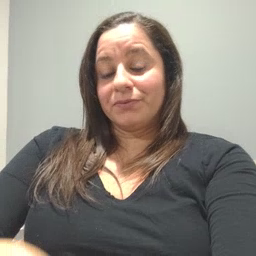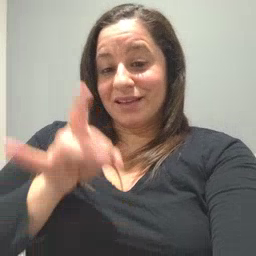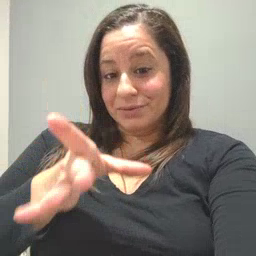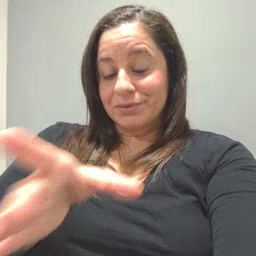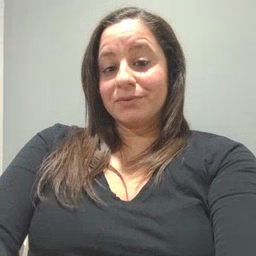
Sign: hate